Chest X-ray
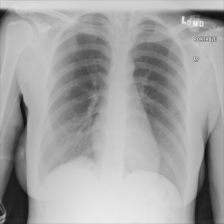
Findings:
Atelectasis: negative
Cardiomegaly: negative
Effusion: negative
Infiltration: negative
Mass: negative
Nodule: negative
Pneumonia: negative
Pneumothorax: negative
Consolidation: negative
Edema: negative
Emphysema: negative
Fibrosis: negative
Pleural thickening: negative
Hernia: negative